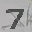
Label: 7